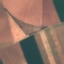
Land use / land cover: AnnualCrop